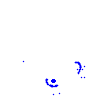
Particle: kaon